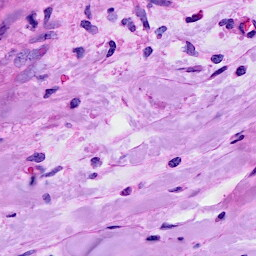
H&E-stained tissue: Breast